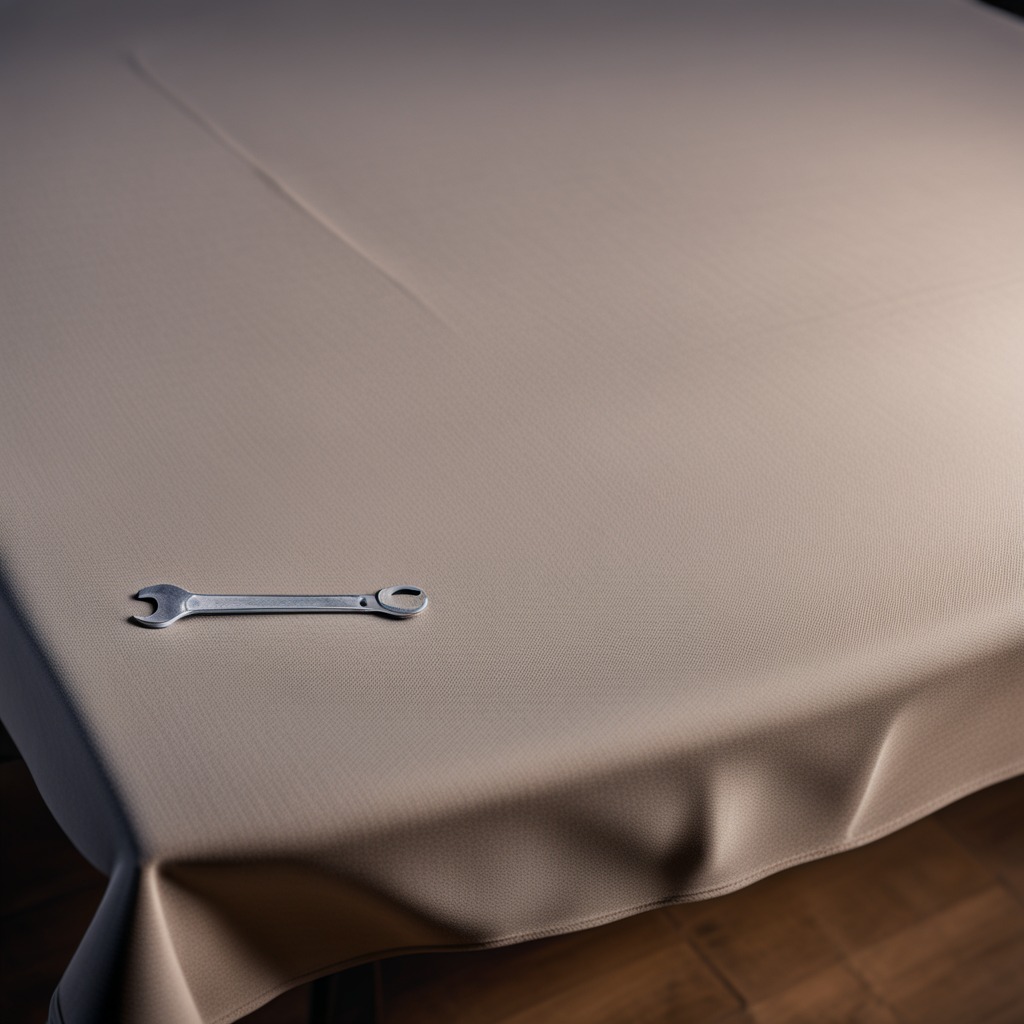
A wrench is lying on a wooden table in a workshop at night.